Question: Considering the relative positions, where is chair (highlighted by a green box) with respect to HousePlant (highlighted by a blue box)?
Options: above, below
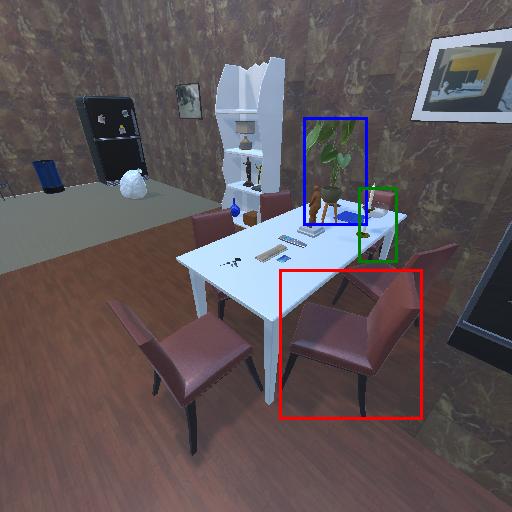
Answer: above